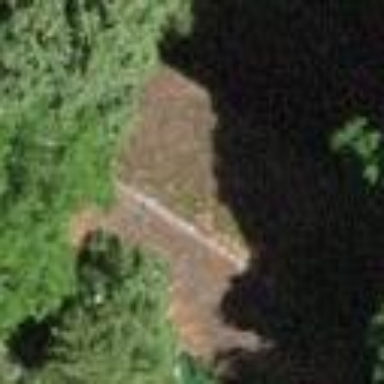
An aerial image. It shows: Cabin is depicted in the image.